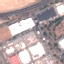
Land use / land cover class: Industrial